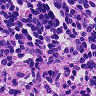
Metastatic tissue present: no